Question: I am unable to get my controller linked to my view. If I include the view using ng-view and have the controller name in the route, the transclusion fails in Angular-route.js when it trys to link in the ngViewFillContentFactory. If I use the ng-controller attribute in the view itself, it fails in angular.js on the boundTranscludeFn that binds the controller to the view. In both cases I can see the application and the 'shell' controller are loaded into the DOM. In both cases the error message "Argument 'shell' is not a function".
The ng-app tag is set in the html tag to the name of the application. Why can the application not find the controller? What tiny little detail am I missing?

Here is the error message (I am calling the controller on two different divs) and here is the controller function loaded into the angular controllers collection.
The ng_app attribute is set to "cockpit" in the html tag and in both cases now I am using the router to assign the shell controller to both the view and the ng-included partial. The same thing happens if I assign the ng-attribute tag to "shell" in shell.html only the error occurs in another part of the code.
I am trying to put together a test app to reproduce the problem which I can post on git.
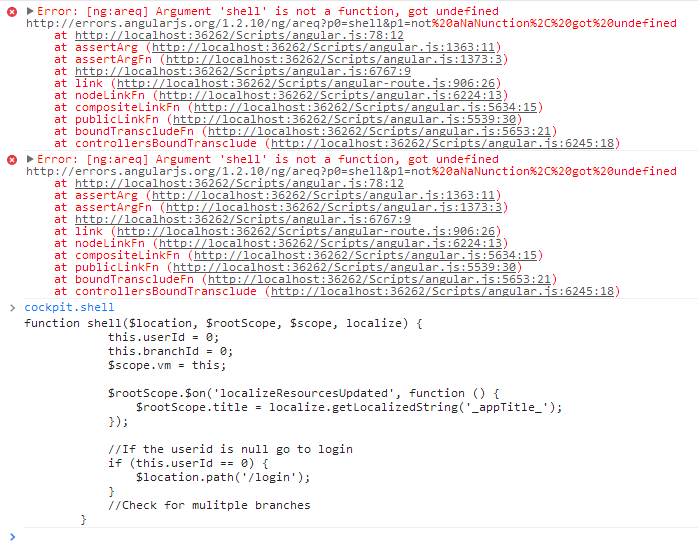
Answer: So the problem was how I was constructing my module. I can't tell you exactly what I did wrong because I don't yet understand exactly how modules work. What I did was to reduce the application down until I got it to work and added things back one by one until I found the thing that broke the app.